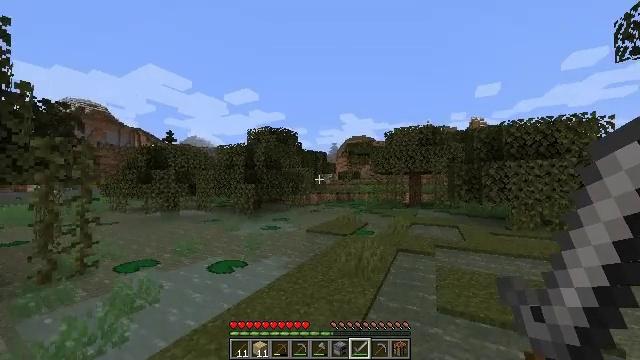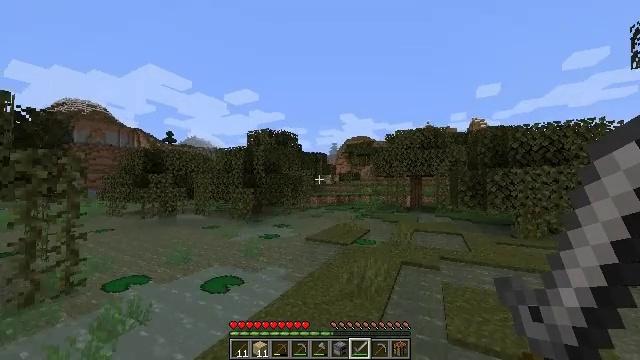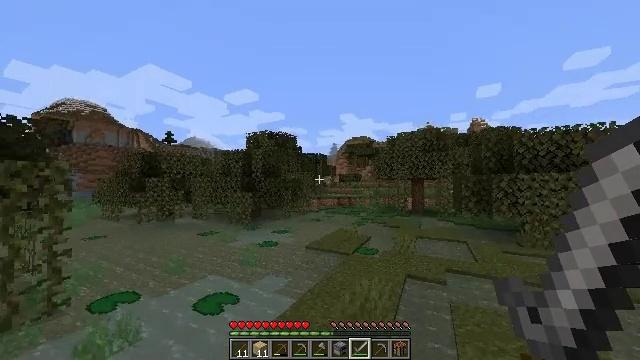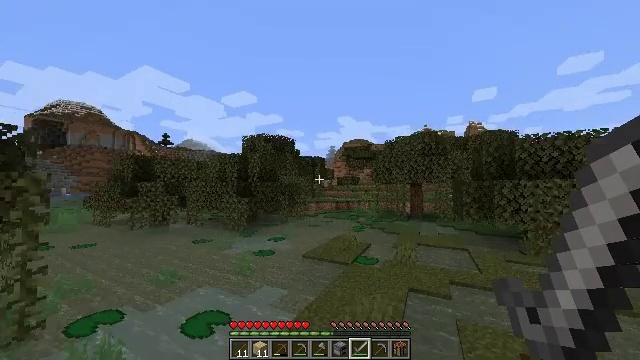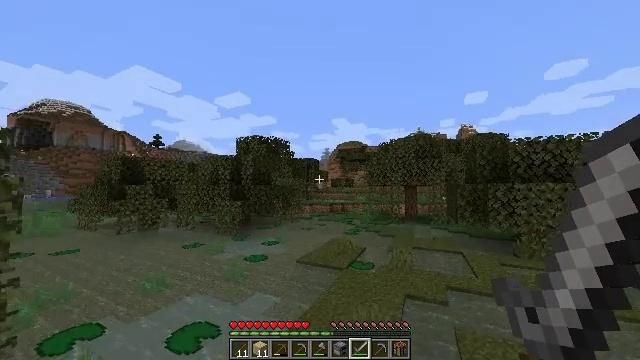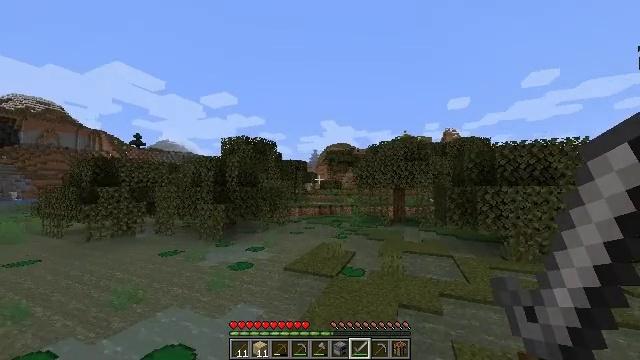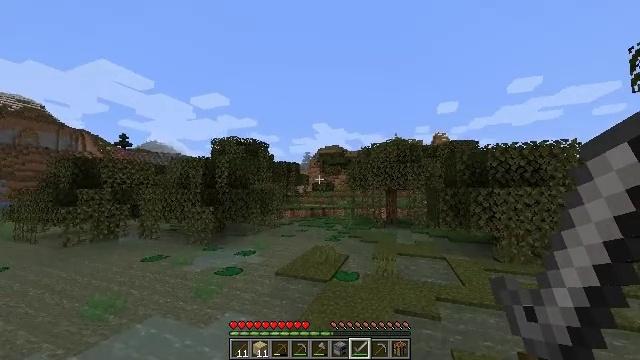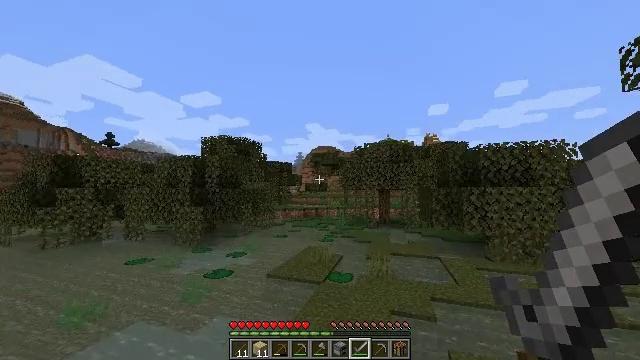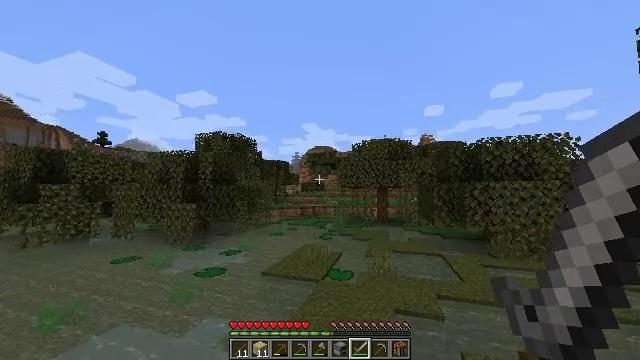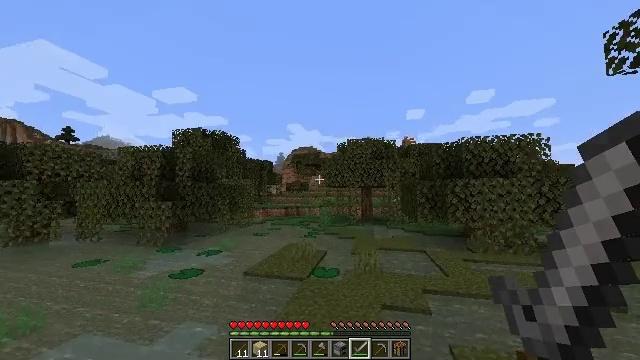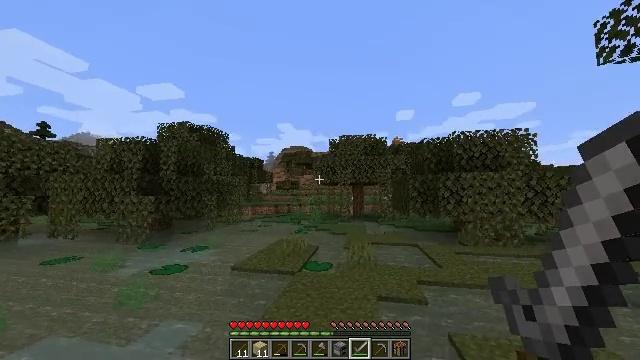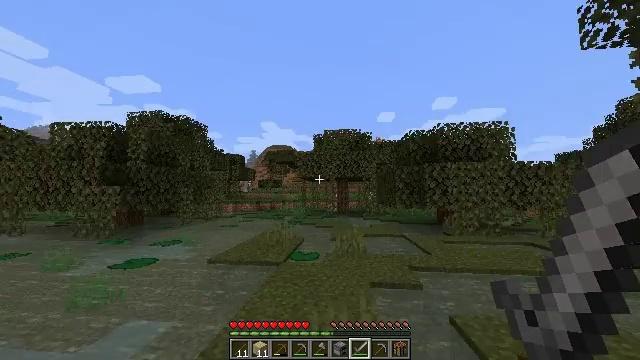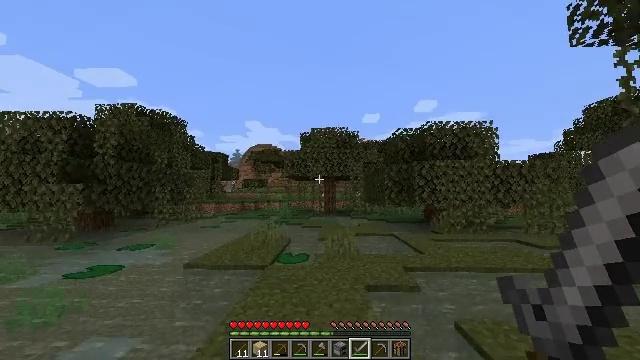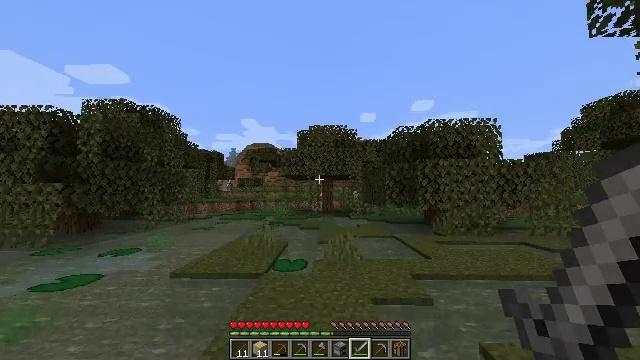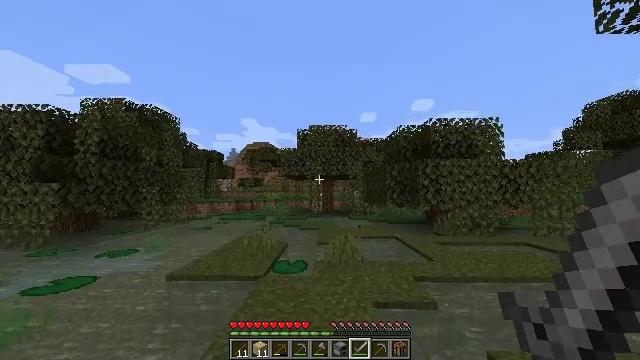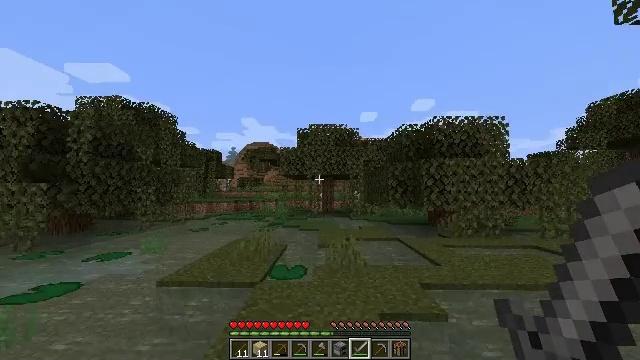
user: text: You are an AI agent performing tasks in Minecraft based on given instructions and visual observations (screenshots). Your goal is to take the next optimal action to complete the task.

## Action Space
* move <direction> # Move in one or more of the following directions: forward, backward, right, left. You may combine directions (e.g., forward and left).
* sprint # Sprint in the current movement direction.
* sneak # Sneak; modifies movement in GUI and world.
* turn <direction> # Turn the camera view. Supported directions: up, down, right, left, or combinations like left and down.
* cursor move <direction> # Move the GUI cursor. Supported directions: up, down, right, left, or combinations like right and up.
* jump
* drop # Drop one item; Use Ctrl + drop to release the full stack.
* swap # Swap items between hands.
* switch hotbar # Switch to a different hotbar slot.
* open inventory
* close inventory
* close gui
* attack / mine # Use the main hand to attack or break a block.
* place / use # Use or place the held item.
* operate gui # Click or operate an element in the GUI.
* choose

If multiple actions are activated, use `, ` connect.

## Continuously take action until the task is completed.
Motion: motion action
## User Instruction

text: Harvest sugar cane from the plant.
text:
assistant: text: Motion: move forward, sprint, jump
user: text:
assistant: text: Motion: move forward, sprint, jump
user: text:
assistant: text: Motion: move forward, sprint, jump
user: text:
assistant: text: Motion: move forward, sprint, turn right, jump
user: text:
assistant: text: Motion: move forward, sprint, turn right, jump
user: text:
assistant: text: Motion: move forward, sprint, turn right, jump
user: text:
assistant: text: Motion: move forward, sprint, turn right
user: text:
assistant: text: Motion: move forward, sprint
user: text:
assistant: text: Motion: move forward, sprint, turn right
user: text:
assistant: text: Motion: move forward, sprint, turn right
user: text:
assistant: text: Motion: move forward, sprint, turn right
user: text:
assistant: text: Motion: move forward, sprint, turn right
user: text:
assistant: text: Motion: move forward, sprint
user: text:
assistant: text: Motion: move forward, sprint
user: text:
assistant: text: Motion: move forward, sprint
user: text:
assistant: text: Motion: move forward, sprint
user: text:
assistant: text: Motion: move forward, sprint
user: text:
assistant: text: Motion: move forward, sprint
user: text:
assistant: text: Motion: move forward, sprint
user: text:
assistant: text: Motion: move forward, sprint
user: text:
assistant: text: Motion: move forward, sprint
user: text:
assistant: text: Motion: move forward, sprint
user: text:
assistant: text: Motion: move forward, sprint
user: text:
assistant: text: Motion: move forward, sprint
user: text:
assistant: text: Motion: move forward, sprint
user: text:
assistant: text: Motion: move forward, sprint
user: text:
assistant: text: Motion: move forward, sprint
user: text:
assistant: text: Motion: move forward, sprint
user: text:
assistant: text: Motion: move forward, sprint, turn left
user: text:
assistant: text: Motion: move forward, sprint, turn left